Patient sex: F
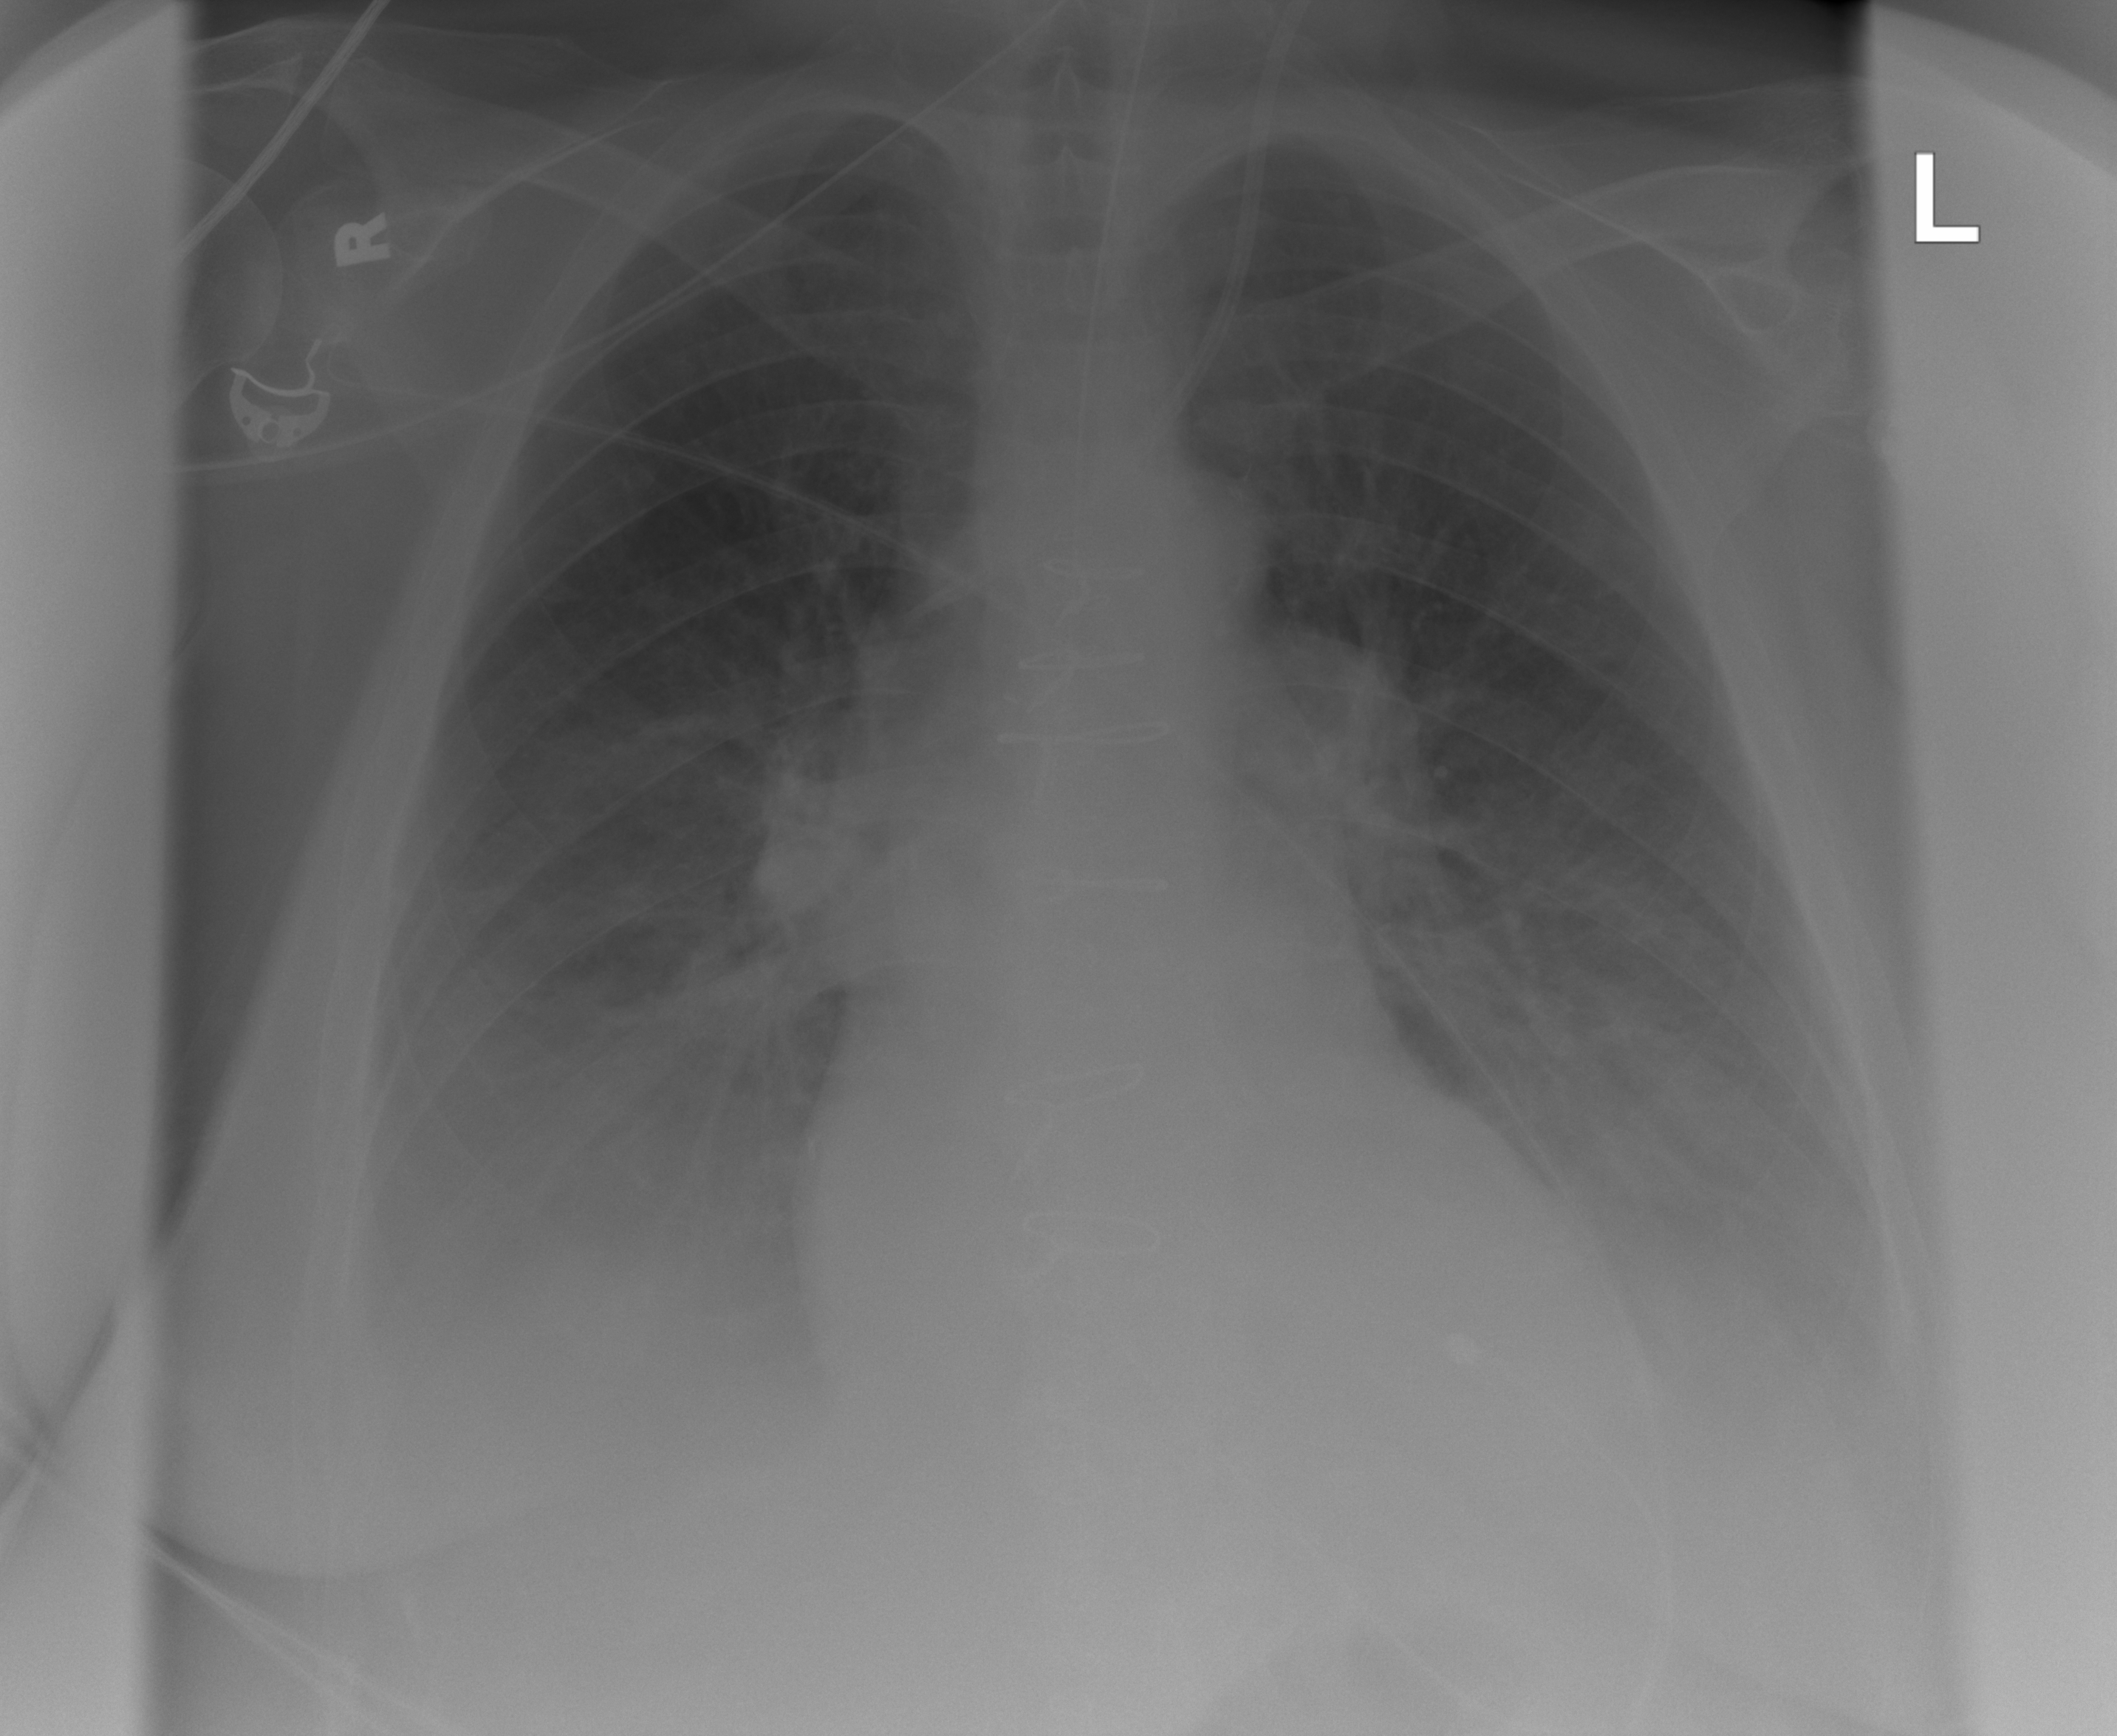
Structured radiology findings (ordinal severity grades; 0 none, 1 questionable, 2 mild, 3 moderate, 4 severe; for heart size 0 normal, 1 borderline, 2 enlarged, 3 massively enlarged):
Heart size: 0
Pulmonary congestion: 0
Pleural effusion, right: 2
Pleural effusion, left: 2
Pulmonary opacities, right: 0
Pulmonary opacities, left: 0
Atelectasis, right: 2
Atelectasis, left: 2